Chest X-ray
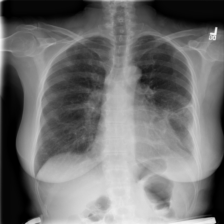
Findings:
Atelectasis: negative
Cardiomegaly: negative
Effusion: positive
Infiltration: negative
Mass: negative
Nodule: negative
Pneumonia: negative
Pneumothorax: negative
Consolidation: negative
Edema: negative
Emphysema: negative
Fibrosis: negative
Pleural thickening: negative
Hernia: negative